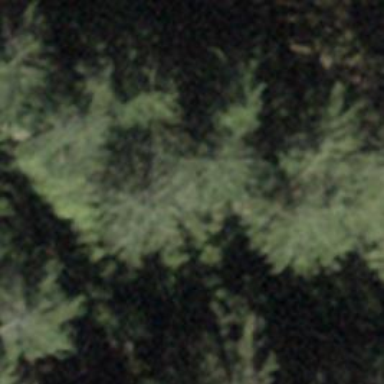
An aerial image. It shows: Forest area.